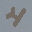
Label: 4